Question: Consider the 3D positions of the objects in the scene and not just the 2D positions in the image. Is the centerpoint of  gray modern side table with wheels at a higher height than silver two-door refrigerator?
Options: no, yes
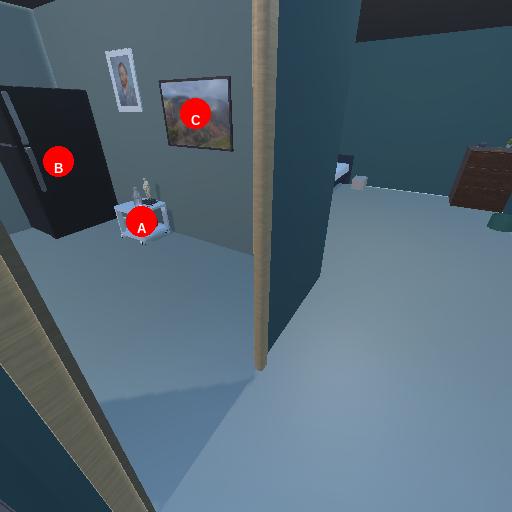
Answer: no